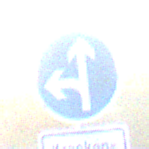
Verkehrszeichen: VorgeschriebeneFahrtrichtungGeradeausOderLinks
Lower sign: BesondereFahrzeugeUndTransportgueter4
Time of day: SunriseSunset
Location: Outdoor (Nature)
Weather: PartlyCloudy
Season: NotSpecified
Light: Natural